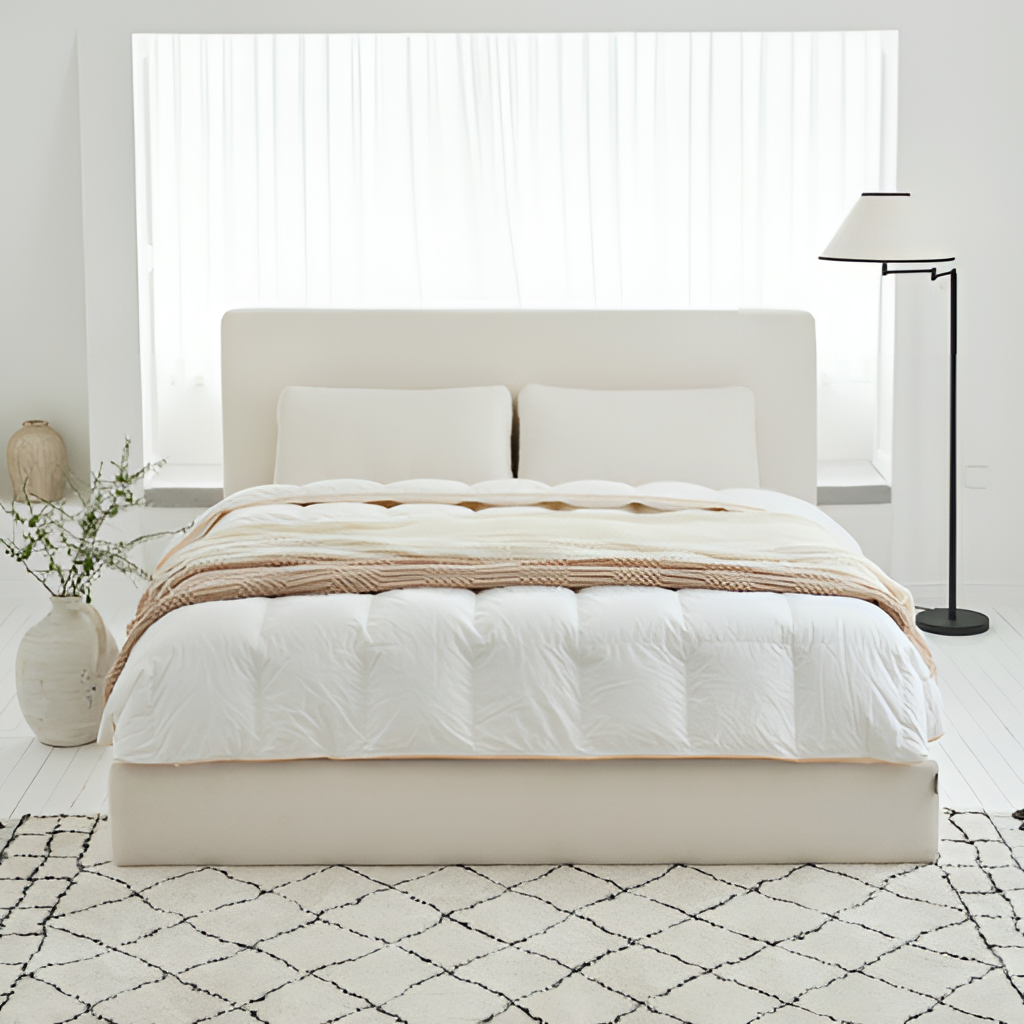
white fabric bed, bedroom, minimalist, white fabric wallpaper, with solid pattern, white wood flooring, with plank pattern